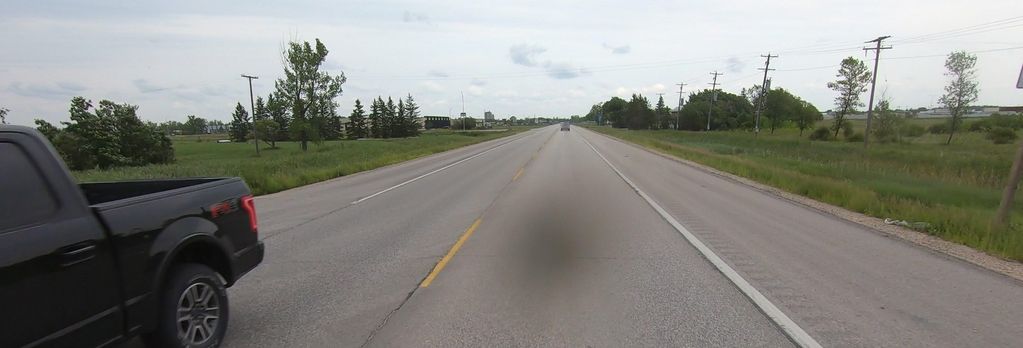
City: winnipeg